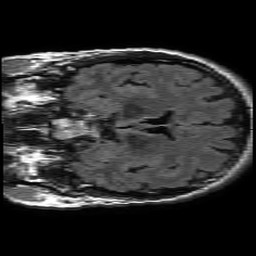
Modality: FLAIR
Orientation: coronal
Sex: female
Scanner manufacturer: philips
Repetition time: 11 s
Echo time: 0.125 s